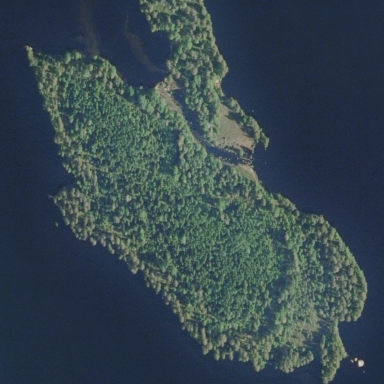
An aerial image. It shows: Island covered with woodland.